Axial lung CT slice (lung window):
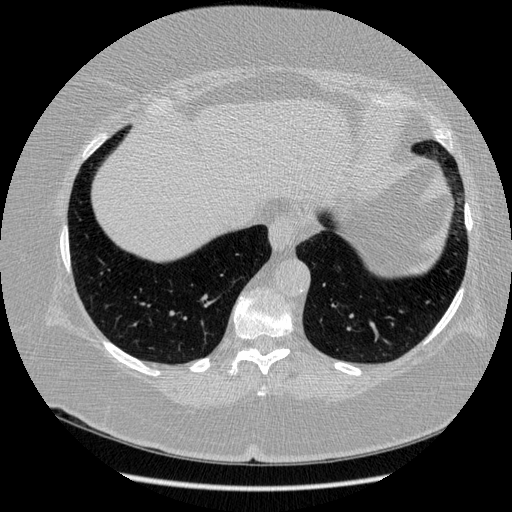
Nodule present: no